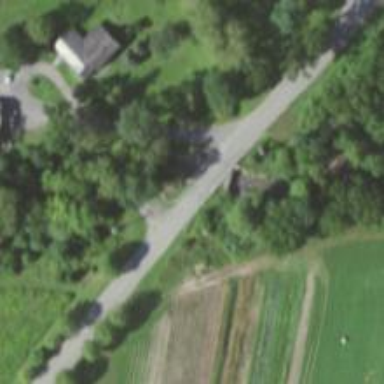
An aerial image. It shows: Unclassified road.